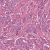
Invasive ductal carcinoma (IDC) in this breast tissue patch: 1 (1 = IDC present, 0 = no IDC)